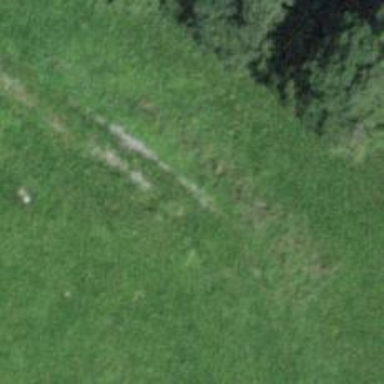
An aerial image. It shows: Grass track with grade3 surface.